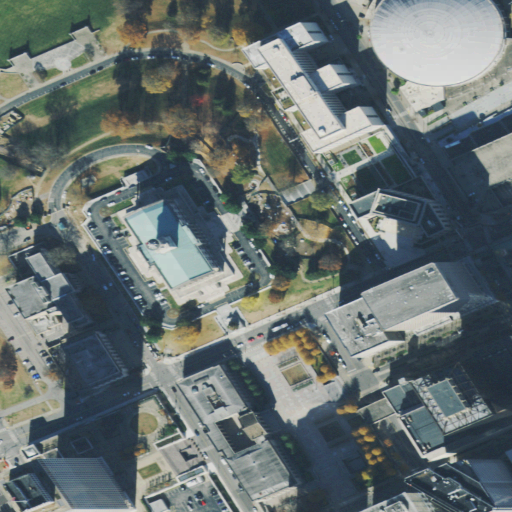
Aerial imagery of hill in Tennessee named Capitol Hill containing high intensity development, medium intensity development, low intensity development, open development, and barren land